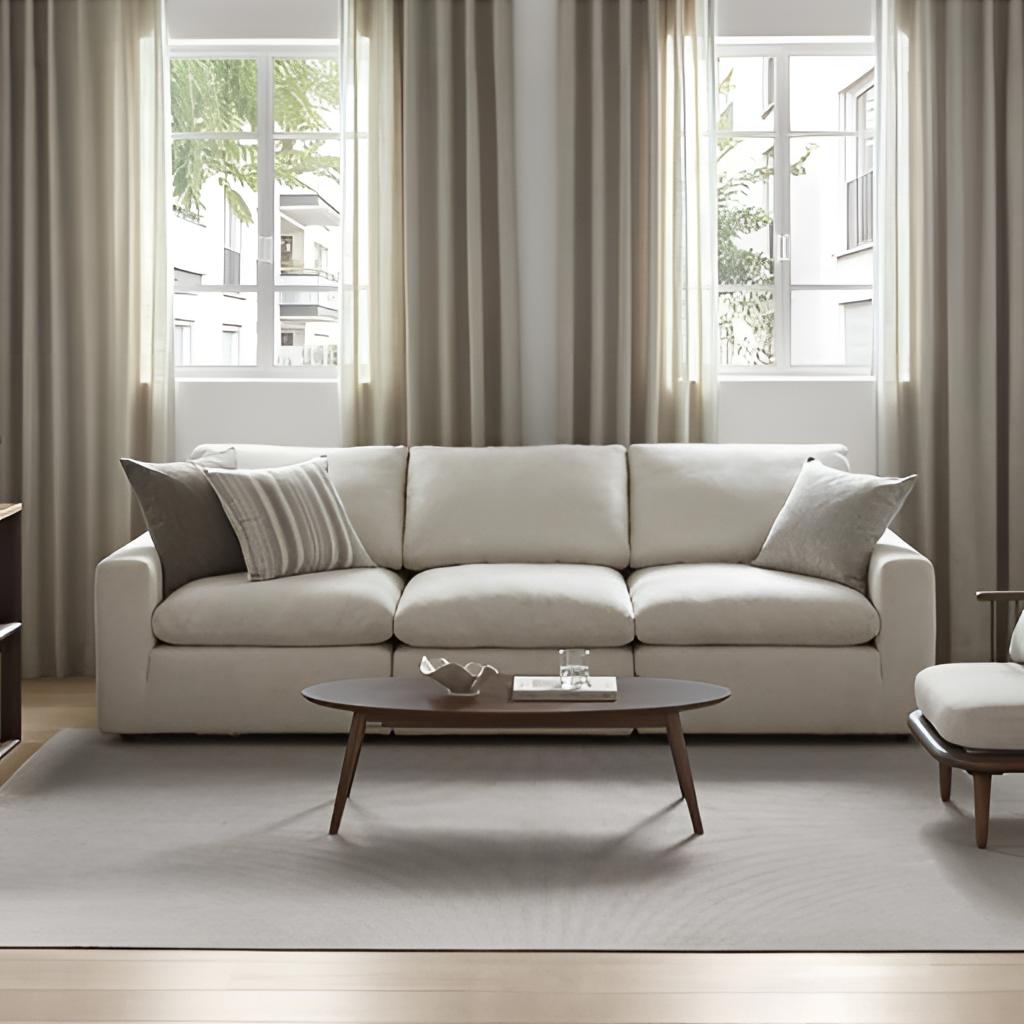
living room, fabric sofa, contemporary, beige fabric wallpaper, with solid pattern, wood flooring, with plank pattern